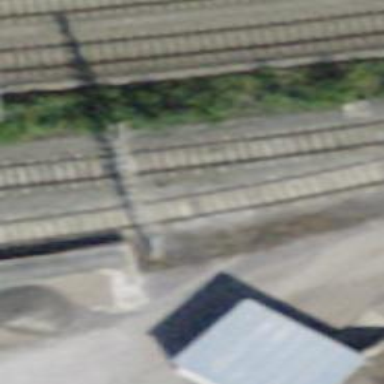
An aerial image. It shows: Single-track electrified rail service spur with contact line.